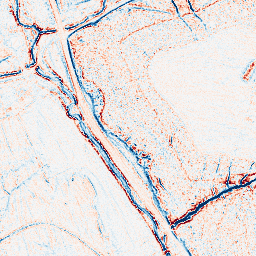
Category: edge_preserving
Decomposition family: anisotropic_diffusion
Decomposition parameters: iterations: 5
kappa: 50
gamma: 0.15
Upsampling method: quartic
Upsampling parameters: scale: 2
Upsampling scale: 2